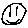
Label: smiley face